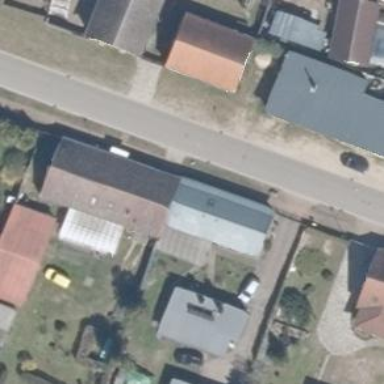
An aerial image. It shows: Gabled roofed house.